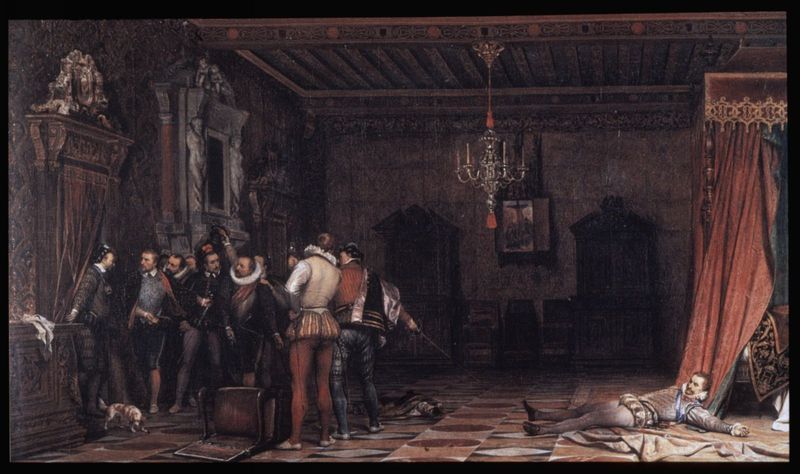
Titel: Die Ermordung des Duc de Guise
Künstler: Paul Delaroche
Institution: Chantilly, Musée Condé
Schlagwörter: dunkel, kampf, mann, menschen, holz, männer, raum, stuhl, zimmer, ölbild, haus, hund, rot, tuch, mode, hose, barock, kragen, leiche, mord, tod, toter, halskrause, innenraum, vorhang, boden, interieur, sessel, liegen, saal, verzierung, bett, kronleuchter, leuchter, liegend, schwert, degen, holzdecke, altar, sthul, leichnam, ermordung, wams, strumpfhosen, hausaltar, flügelaltar, schlafraum, unde, ermittlung